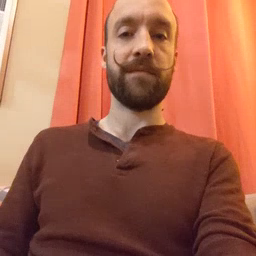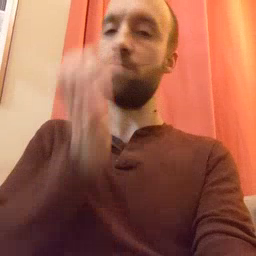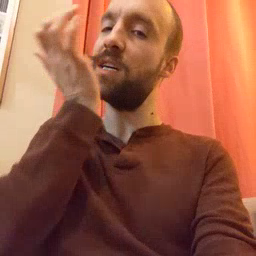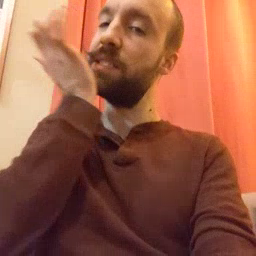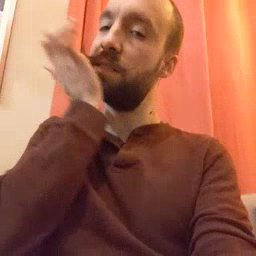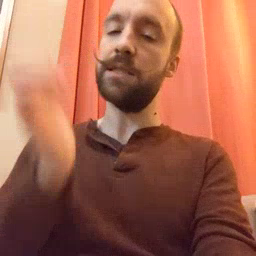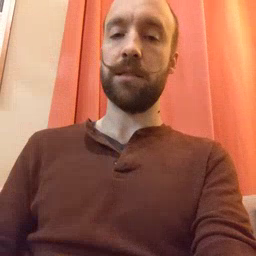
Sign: grass